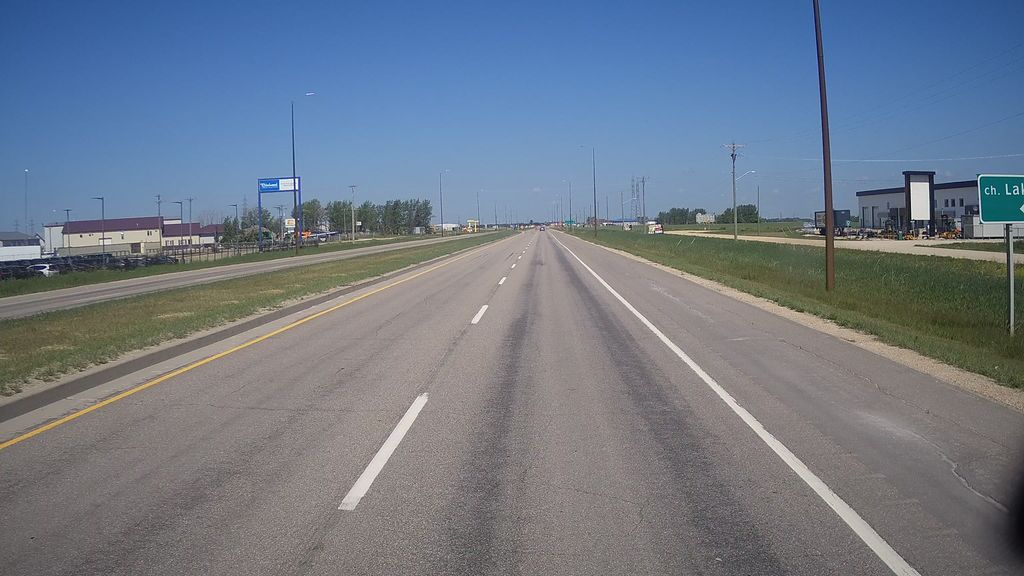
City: winnipeg